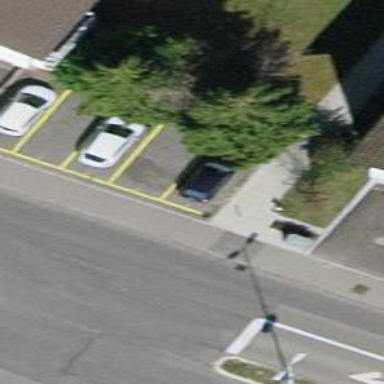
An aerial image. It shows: Bollard barrier.